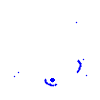
Particle: kaon